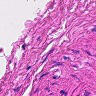
Metastatic tissue present: no